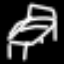
Label: bed